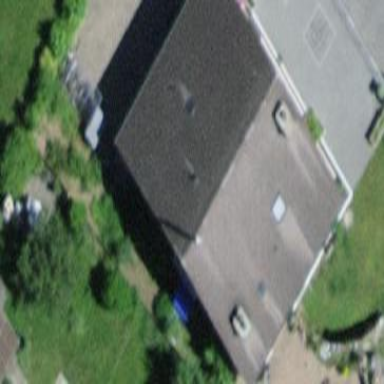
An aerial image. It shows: Residential building.